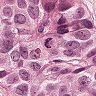
Metastatic tissue present: yes